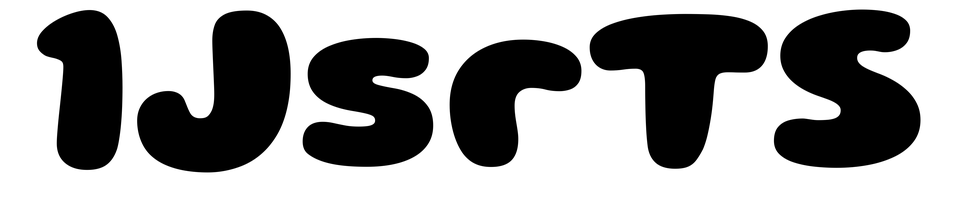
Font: Gluten_ExtraBold